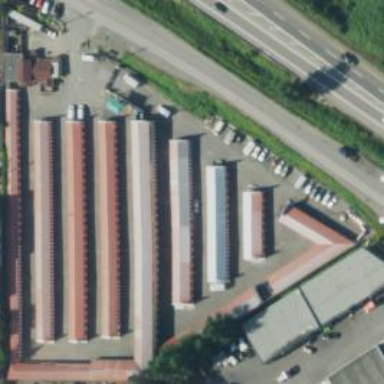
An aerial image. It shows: Industrial area designated for storage.